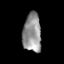
Tissue: skin
Cell type: Epithelial cells
Senescence score: 0.1885
Nuclear area (px): 695
Mean DAPI intensity: 146.888